Interaction volume radius: 5 \u00c5
Interaction volume height: 15 \u00c5
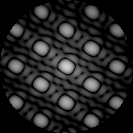
Disorder parameter: 0.01871